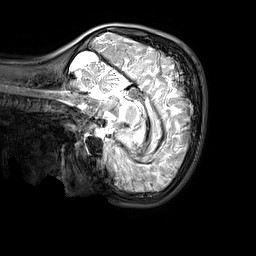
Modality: T2w
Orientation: sagittal
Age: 9
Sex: female
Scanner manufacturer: siemens
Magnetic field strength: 3 T
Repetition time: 3.2 s
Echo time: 0.408 s